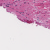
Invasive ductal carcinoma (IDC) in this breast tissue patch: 0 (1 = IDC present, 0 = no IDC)